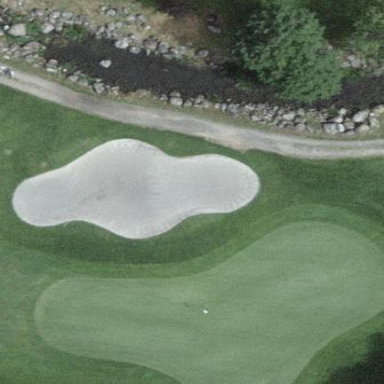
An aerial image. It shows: Golf bunker filled with natural sand.